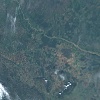
Label: land